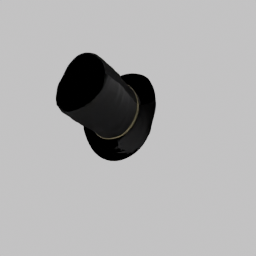
Label: people